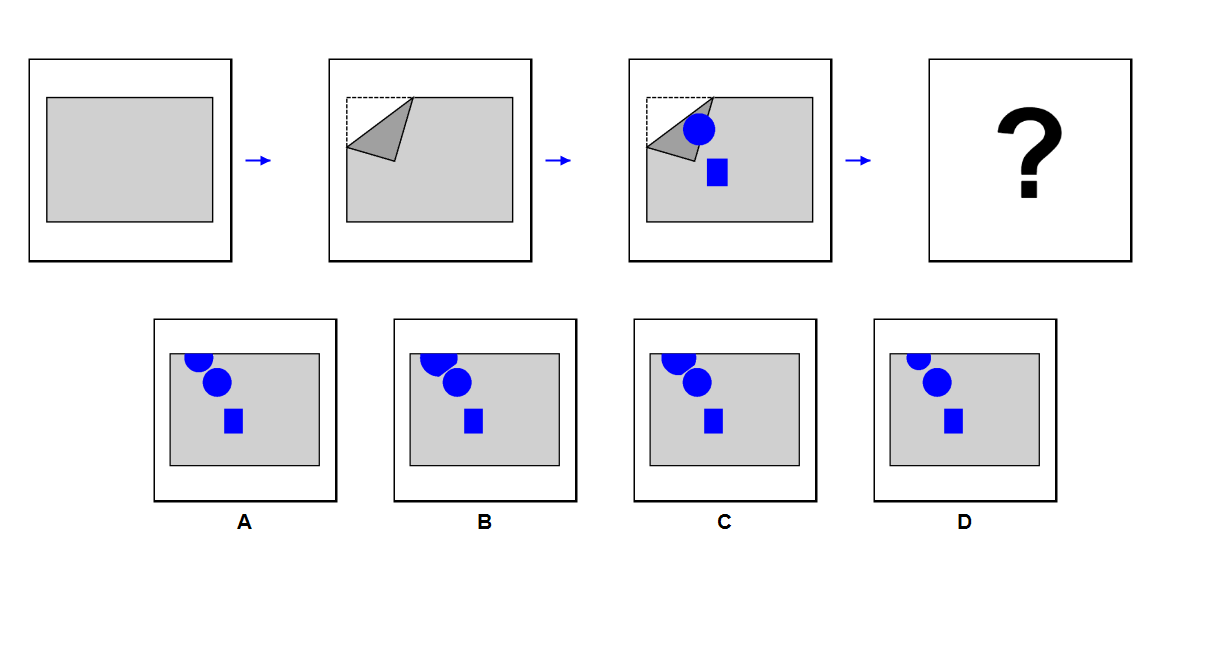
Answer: A